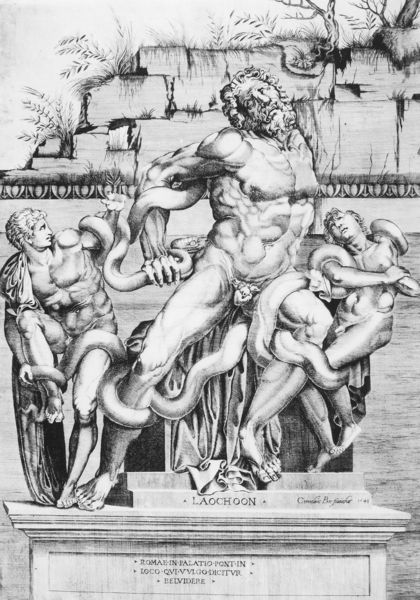
Titel: Laokoon (Nach Marco Dente s’Hertogenbosch)
Künstler: Cornelis Bos
Institution: Stift Göttweig, Graphisches Kabinett
Schlagwörter: blätter, kampf, mann, nackt, bäume, männer, schwarz, zeichnung, gras, sockel, stein, steine, haare, engel, statue, schrift, man, knaben, mauer, kraft, muskeln, inschrift, wei, penis, schlange, schlangen, statur, hero, podesst, laochoon